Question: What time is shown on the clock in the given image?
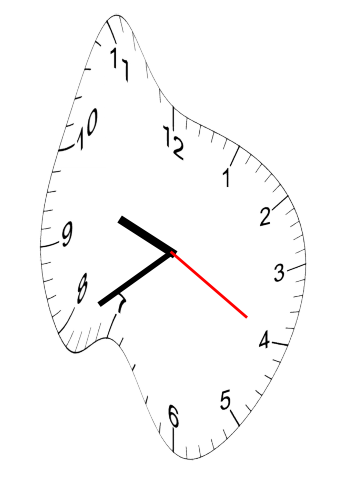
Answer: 09:39:20